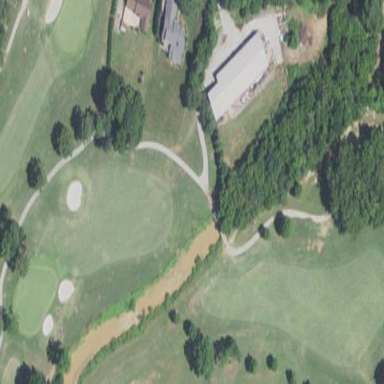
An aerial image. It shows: Grassy area designated as golf fairway.